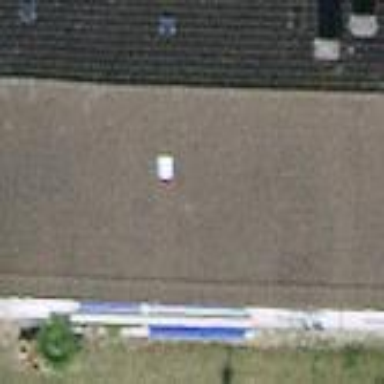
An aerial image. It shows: Gabled roof apartment building with tile roofing.